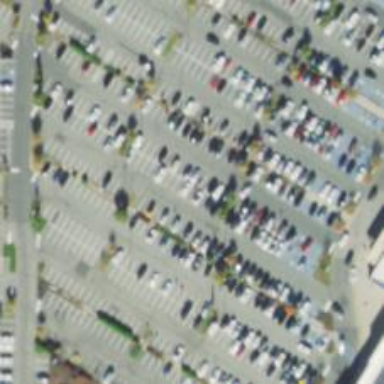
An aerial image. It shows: Trolley bay.